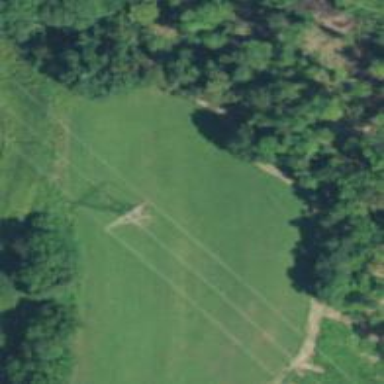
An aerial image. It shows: Lattice structure tower used for power distribution.